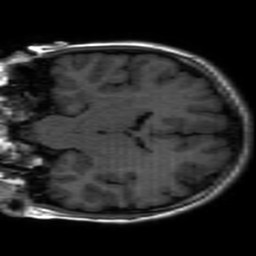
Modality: inplaneT1
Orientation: coronal
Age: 17
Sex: female
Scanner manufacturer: ge
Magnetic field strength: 3 T
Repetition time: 2.297 s
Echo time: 0.02273 s